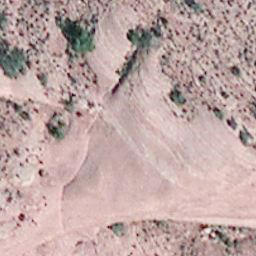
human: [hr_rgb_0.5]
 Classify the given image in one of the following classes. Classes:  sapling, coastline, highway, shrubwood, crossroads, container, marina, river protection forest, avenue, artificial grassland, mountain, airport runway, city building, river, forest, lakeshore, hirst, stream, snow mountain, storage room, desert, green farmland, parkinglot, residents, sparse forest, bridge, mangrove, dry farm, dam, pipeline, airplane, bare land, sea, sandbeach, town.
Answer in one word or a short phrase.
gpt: bare land